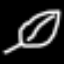
Label: leaf